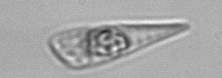
Label: Licmophora